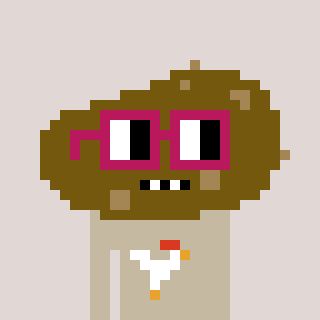
a pixel art character with square dark red glasses, a potato-shaped head and a bege-colored body on a warm background